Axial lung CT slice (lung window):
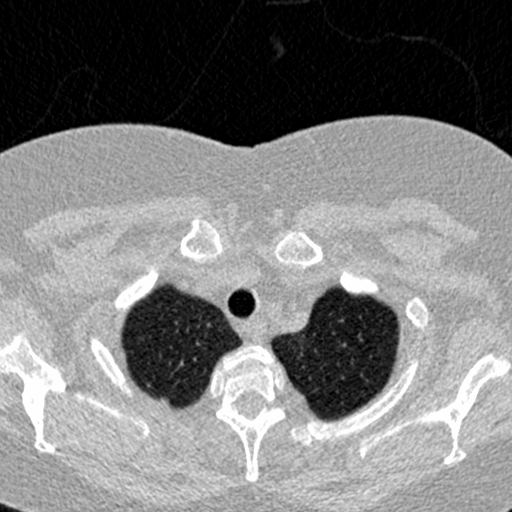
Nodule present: no